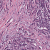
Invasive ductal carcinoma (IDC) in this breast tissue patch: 1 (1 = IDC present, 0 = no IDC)